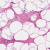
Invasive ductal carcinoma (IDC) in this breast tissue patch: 0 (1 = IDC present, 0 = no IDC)